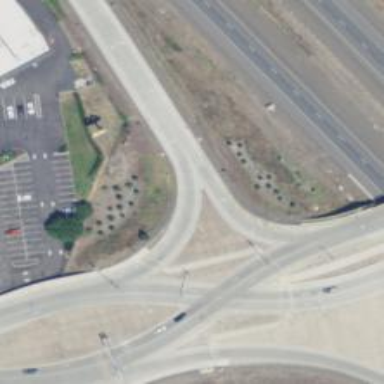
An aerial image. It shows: Motorway link at diverging diamond interchange (DDI) junction.